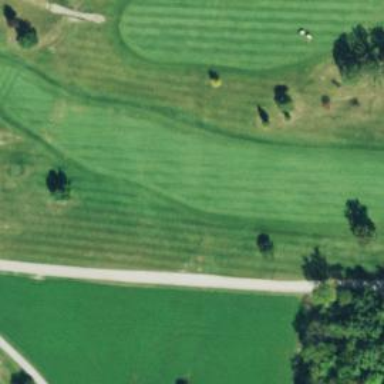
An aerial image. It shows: Golf fairway surrounded by grass.